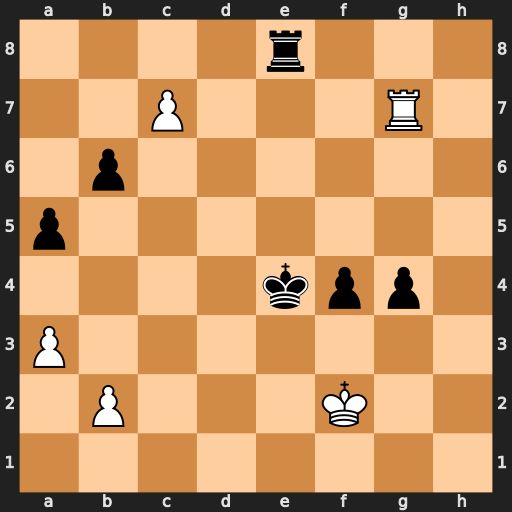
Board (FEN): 4r3/2P3R1/1p6/p7/4kpp1/P7/1P3K2/8
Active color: w
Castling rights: -
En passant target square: -
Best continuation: Re7+ Rxe7 c8=Q